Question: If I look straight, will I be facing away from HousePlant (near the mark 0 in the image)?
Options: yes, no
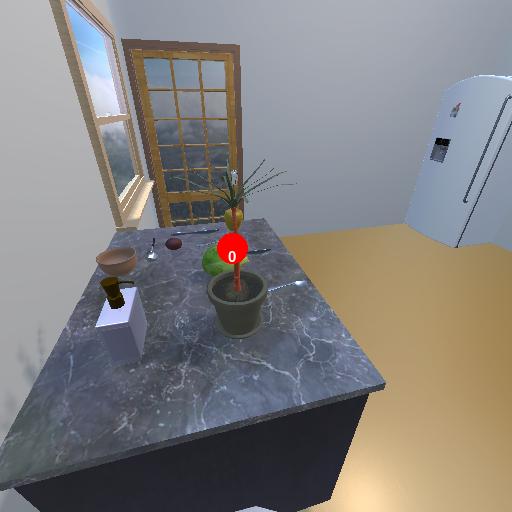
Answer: yes